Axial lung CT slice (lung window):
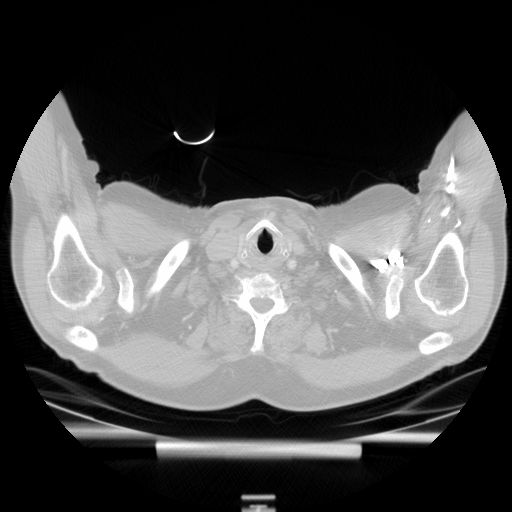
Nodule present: no